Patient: sex M, age 57
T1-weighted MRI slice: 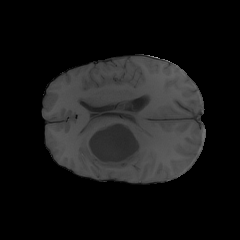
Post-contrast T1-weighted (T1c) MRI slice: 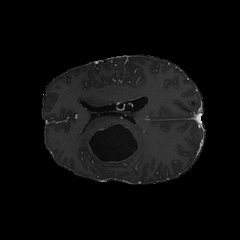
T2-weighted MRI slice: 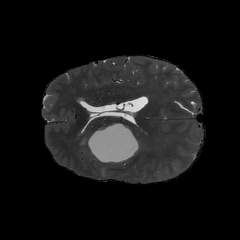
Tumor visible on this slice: yes
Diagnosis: Glioblastoma, IDH-wildtype
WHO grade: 4